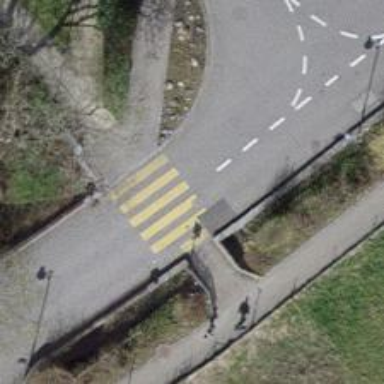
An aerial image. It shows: Marked road crossing.